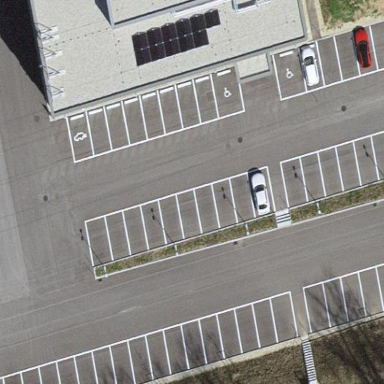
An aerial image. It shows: Parking area with surface.